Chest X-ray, AP view. Patient: 58 years old, sex M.
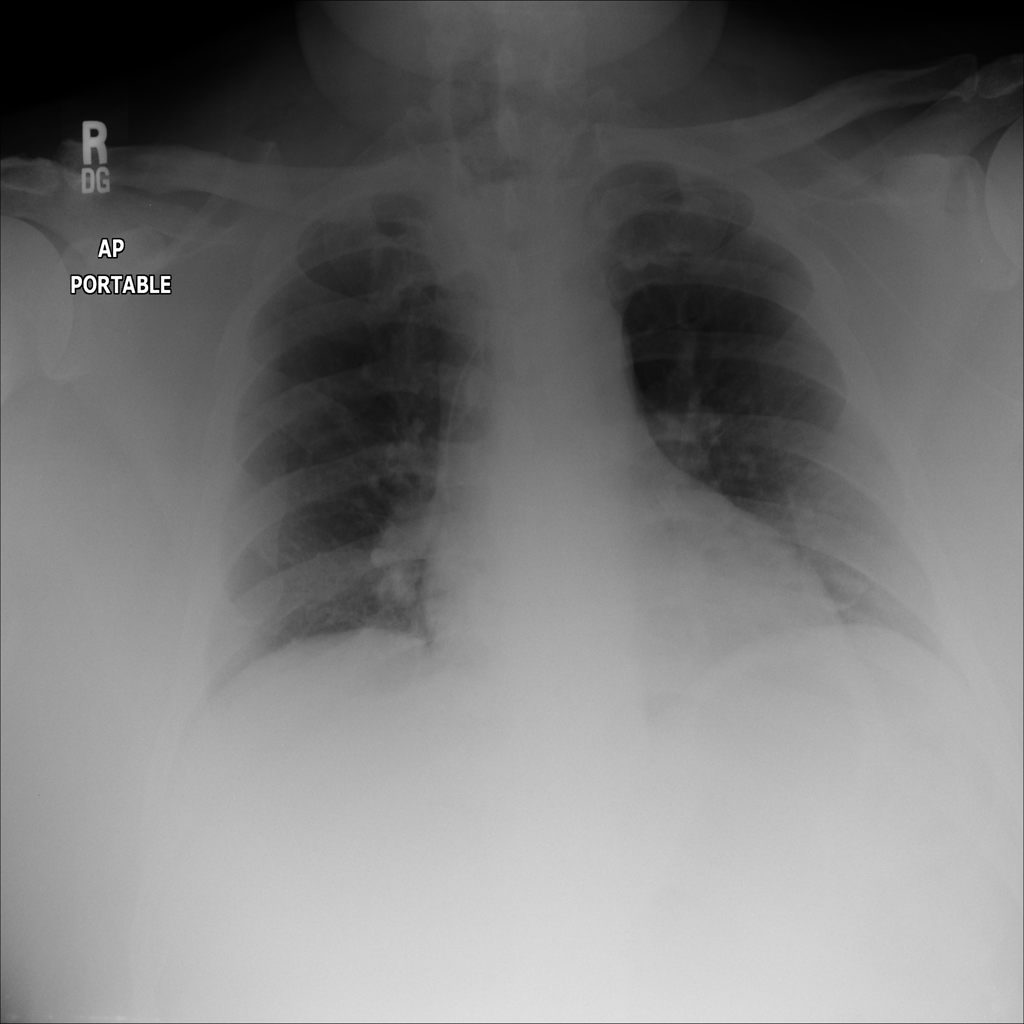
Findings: No Finding